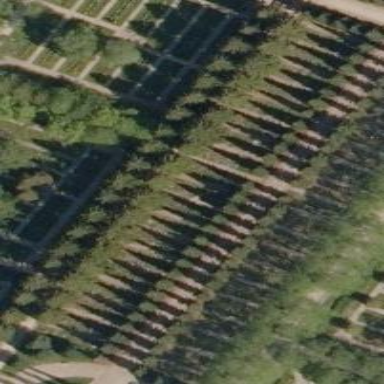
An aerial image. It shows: Sector within cemetery.